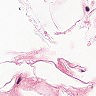
Metastatic tissue present: no